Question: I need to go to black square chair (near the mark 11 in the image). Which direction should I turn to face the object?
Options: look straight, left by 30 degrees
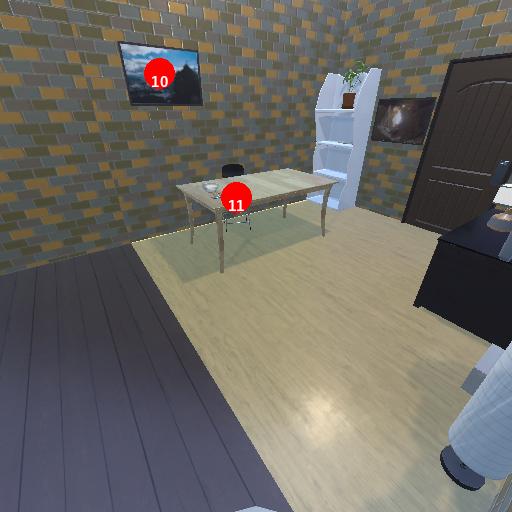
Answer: look straight